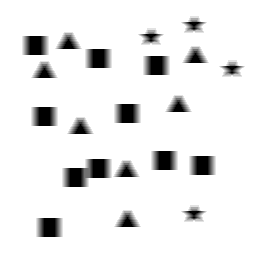
Squares: 10
Triangles: 7
Stars: 4
Total shapes: 21